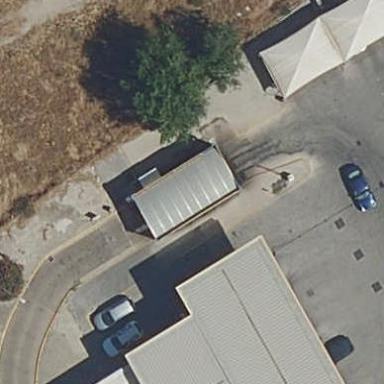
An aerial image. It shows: Car wash facility located under roof.